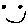
Label: smiley face